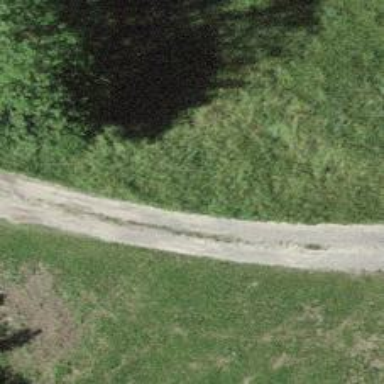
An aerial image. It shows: Track with fine gravel surface. The track type is grade3.